Question: I find an update on my app from iTunes connect, but I am 100% sure I didn't do any update at all:
Anyone could tell me why?
My app was first launched on Dec 7. Is it somehow related?
Thanks.
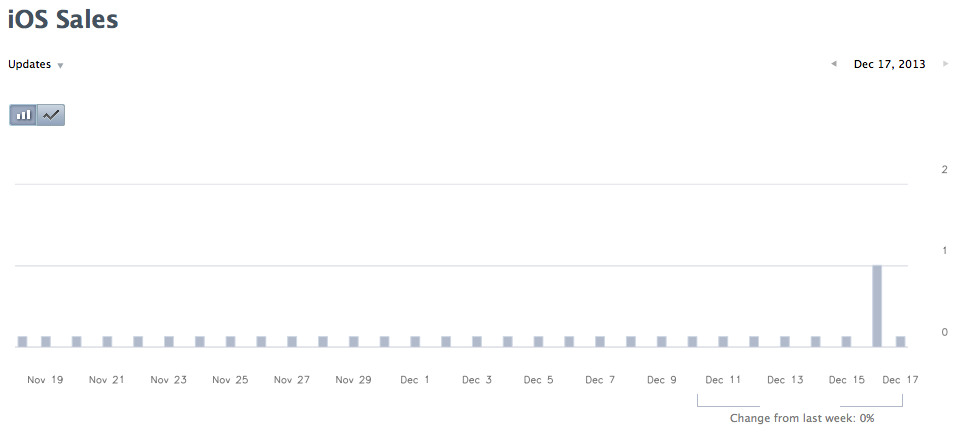
Answer: It's probably a bug on their side. As you can see, "Change from last week" is 0%, should have been 100%. Based on a previous similar experience I've had, give it a day or two and it should fix itself.